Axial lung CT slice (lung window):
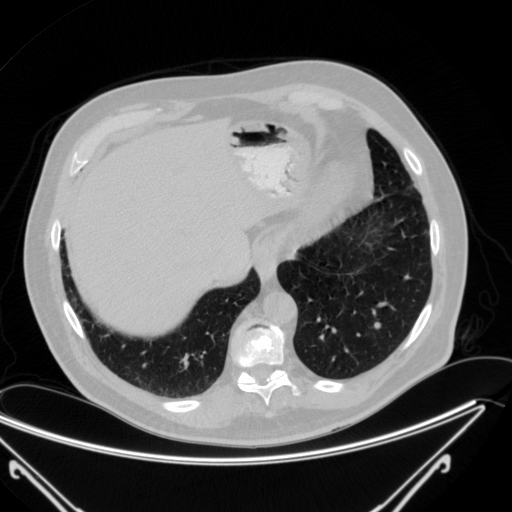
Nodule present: no